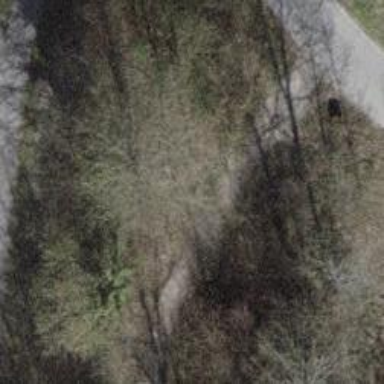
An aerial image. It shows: Gravel path.